Question: I have this data and trying to use ggplot2 and scales to format the xaxis, having date and time.
'''
dput(head(pp))
structure(list(DateTime = structure(c(<PHONE>, <PHONE>,
<PHONE>, <PHONE>, <PHONE>, <PHONE>), class = c("POSIXct",
"POSIXt"), tzone = ""), Day = structure(c(1L, 1L, 1L, 1L, 1L,
1L), .Label = c("Fri", "Mon", "Sat", "Sun", "Thu", "Tue", "Wed"
), class = "factor"), Total_Logins = c(818832L, 801771L, 787508L,
731672L, 748872L, 727140L), Unique_Logins = c(732152L, 713380L,
701348L, 647321L, 672848L, 649453L), Date = structure(c(15768,
15768, 15768, 15768, 15775, 15775), class = "Date")), .Names = c("DateTime",
"Day", "Total_Logins", "Unique_Logins", "Date"), row.names = c(1498L,
1499L, 1500L, 1501L, 1666L, 1667L), class = "data.frame")
library(ggplot2)
library(scales)
ggplot(subset(pp, Day=="Fri"), aes(DateTime, Total_Logins, group=1)) +
geom_line() +
geom_smooth(method="loess", se=T, size=1) +
scale_x_date(breaks = "1 day", labels=date_format("%b-%d-%Y %H"))
'''
I get this error:
> Error: Invalid input: date_trans works with objects of class Date only
My DateTime column is Date formated already. Any ideas, what I am doing here wrong?

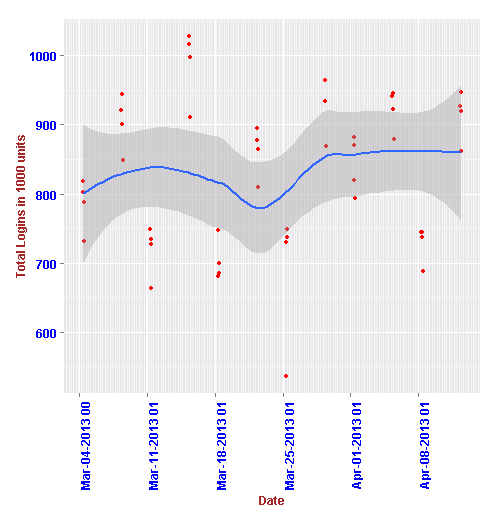
Answer: As column 'DateTime' contains date with time together (class POSIXct) and you also want to show hour for x axis labels you should use 'scale_x_datetime()' instead of 'scale_x_date()'.
'''
+scale_x_datetime(breaks = "1 day", labels=date_format("%b-%d-%Y %H"))
'''
To change breaks at which x axis ticks are shown you can change 'breaks="1 day"' to, for example, to 'breaks="6 hours"'. Another possibility is to show breaks only where actual values are available. If there are too many axis text items then you can change direction of texts.
'''
+scale_x_datetime(breaks = unique(pp$DateTime), labels=date_format("%b-%d-%Y %H"))+
theme(axis.text.x=element_text(angle=90,vjust=0.5))
'''